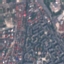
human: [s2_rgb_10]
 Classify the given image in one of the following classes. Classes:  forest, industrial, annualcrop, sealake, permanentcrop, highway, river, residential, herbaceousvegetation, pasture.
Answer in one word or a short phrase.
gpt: Residential